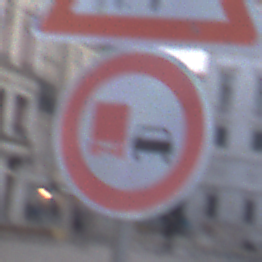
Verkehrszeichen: UeberholverbotKraftfahrzeuge
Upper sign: KinderRechts
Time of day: SunriseSunset
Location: Outdoor (Urban)
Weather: PartlyCloudy
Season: NotSpecified
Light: Natural